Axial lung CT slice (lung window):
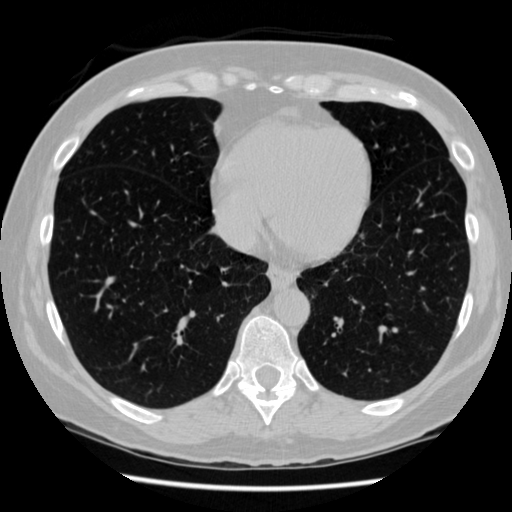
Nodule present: no